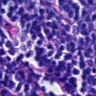
Metastatic tissue present: no